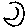
Label: moon